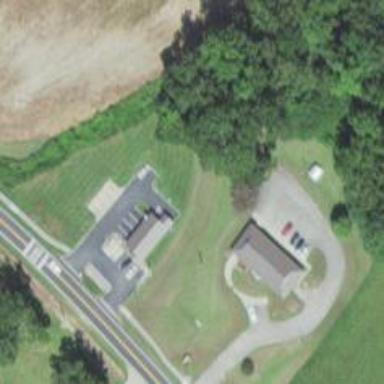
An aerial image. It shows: Post office.